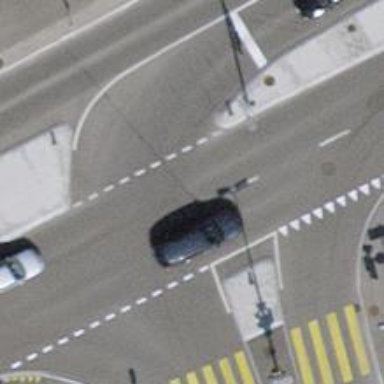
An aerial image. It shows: Road with traffic signals.